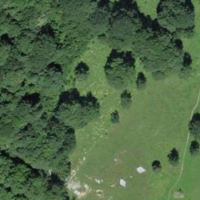
EUNIS habitat code: 32
Species observed at this site:
Silene dioica